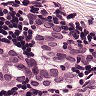
Metastatic tissue present: yes